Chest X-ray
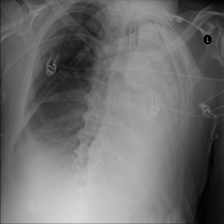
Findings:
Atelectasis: negative
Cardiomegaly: negative
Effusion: positive
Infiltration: negative
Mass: negative
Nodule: negative
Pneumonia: negative
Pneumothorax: negative
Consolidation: negative
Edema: negative
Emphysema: negative
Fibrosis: negative
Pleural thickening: negative
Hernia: negative